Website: walmart
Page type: billing-address
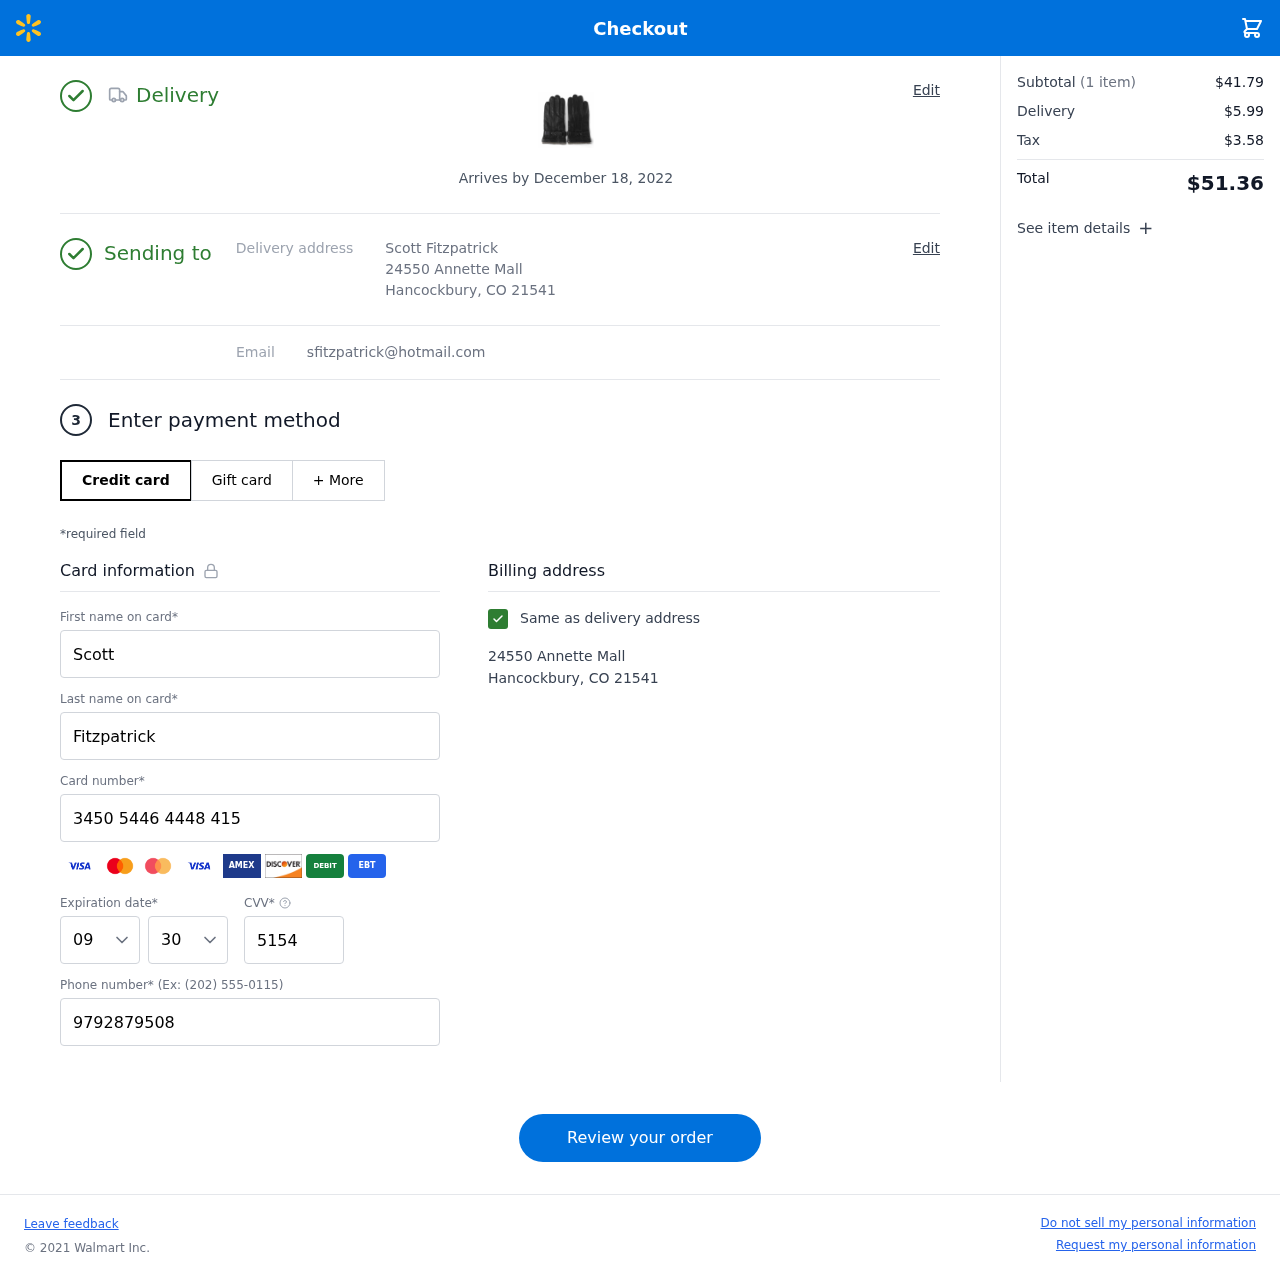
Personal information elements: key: PII_CARD_CVV
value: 5154
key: PII_CARD_EXPIRY_MONTH
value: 09
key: PII_CARD_EXPIRY_YEAR
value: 30
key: PII_CARD_NUMBER
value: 3450 5446 4448 415
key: PII_EMAIL
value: sfitzpatrick@hotmail.com
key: PII_FIRSTNAME
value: Scott
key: PII_FULLNAME
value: Scott Fitzpatrick
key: PII_LASTNAME
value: Fitzpatrick
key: PII_PHONE
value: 9792879508
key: PII_STREET
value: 24550 Annette Mall
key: PII_CITY_STATE_ZIP
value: Hancockbury, CO 21541
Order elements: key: ORDER_DELIVERY_DATE
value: Arrives by December 18, 2022
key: ORDER_NUM_ITEMS
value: (1 item)
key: ORDER_SUBTOTAL
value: $41.79
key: ORDER_SHIPPING_COST
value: $5.99
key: ORDER_TAX
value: $3.58
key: ORDER_TOTAL
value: $51.36